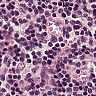
Metastatic tissue present: no